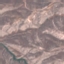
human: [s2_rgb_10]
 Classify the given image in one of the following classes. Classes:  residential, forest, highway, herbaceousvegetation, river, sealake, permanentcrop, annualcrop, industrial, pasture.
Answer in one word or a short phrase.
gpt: HerbaceousVegetation